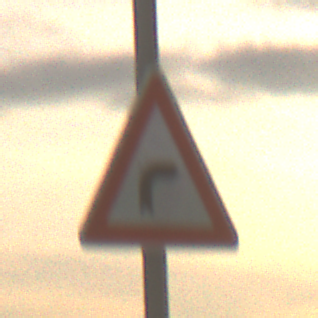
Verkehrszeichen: KurveRechts
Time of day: SunriseSunset
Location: Outdoor (Nature)
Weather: PartlyCloudy
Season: NotSpecified
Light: Natural